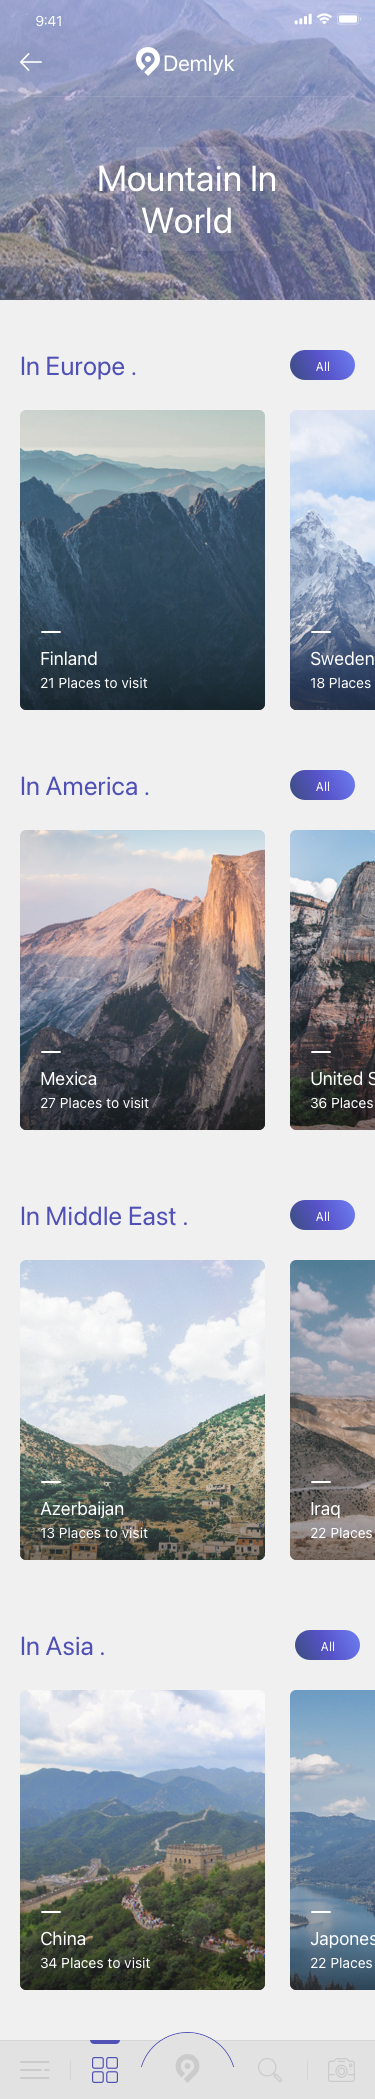
Text in this UI design:
Demlyk
Mountain In World
18 Places to visit
Sweden
21 Places to visit
Finland
All
In Europe .
36 Places to visit
United States
27 Places to visit
Mexica
All
In America .
22 Places to visit
Iraq
13 Places to visit
Azerbaijan
All
In Middle East .
22 Places to visit
Japonese
34 Places to visit
China
All
In Asia .